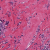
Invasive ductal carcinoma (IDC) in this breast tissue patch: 1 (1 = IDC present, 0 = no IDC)